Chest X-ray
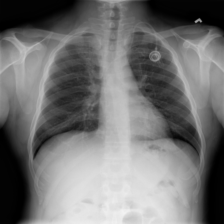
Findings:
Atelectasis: negative
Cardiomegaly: negative
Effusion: negative
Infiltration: negative
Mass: negative
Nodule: negative
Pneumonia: negative
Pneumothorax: negative
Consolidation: negative
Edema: negative
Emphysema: negative
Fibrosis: negative
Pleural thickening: negative
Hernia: negative